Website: bh-photo
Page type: account-selection
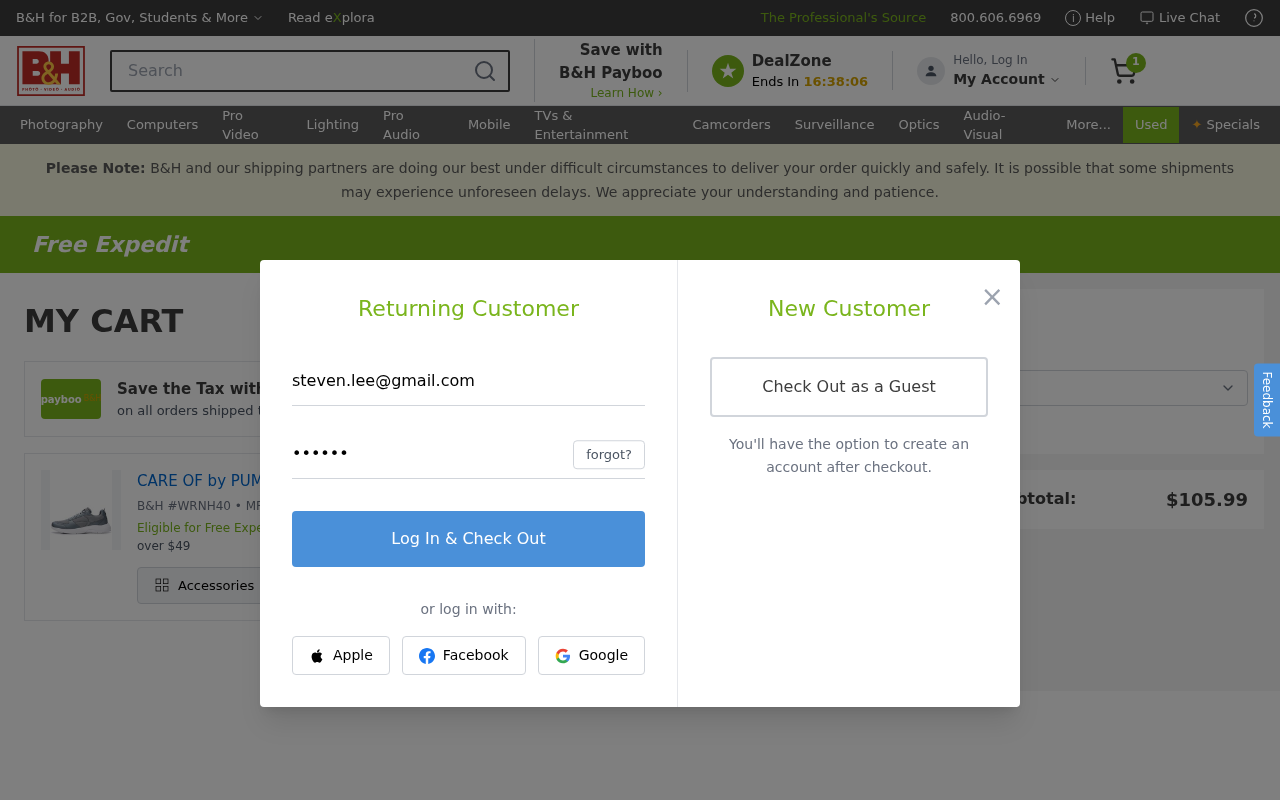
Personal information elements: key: PII_EMAIL
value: steven.lee@gmail.com
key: PII_POSTCODE
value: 88336
Product elements: key: PRODUCT1_NAME
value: CARE OF by PUMA Men’s Mesh Low-Top Trainers, Grey, US 10.5
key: PRODUCT1_QUANTITY
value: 1
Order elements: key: ORDER_NUM_ITEMS
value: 1
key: ORDER_SUBTOTAL
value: $105.99
Search elements: key: HEADER_SEARCH
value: Search
Other elements: key: BH_ITEM_NUMBER
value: WRNH40
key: MFR_NUMBER
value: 87798P